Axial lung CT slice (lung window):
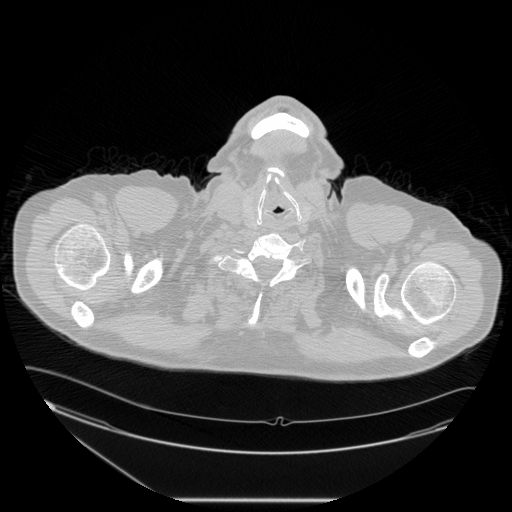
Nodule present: no